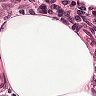
Metastatic tissue present: no